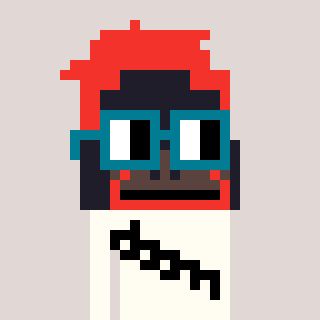
a pixel art character with square dark green glasses, a orangutan-shaped head and a grayscale-colored body on a warm background